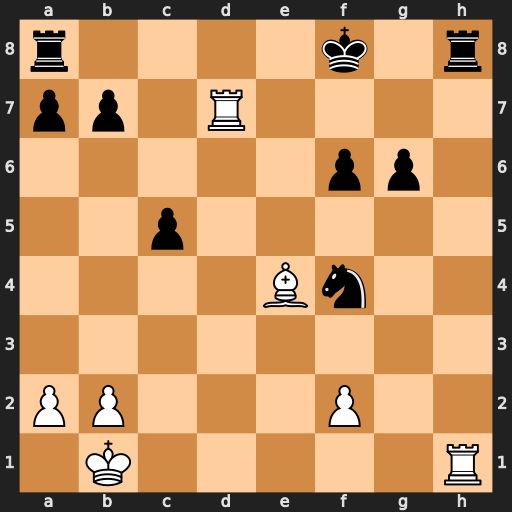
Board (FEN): r4k1r/pp1R4/5pp1/2p5/4Bn2/8/PP3P2/1K5R
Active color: w
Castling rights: -
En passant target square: -
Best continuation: Rxh8#